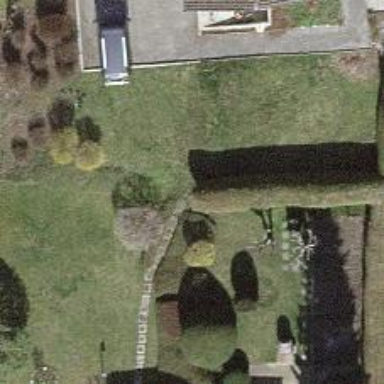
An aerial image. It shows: Hedge acting as barrier.